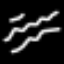
Label: squiggle